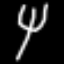
Label: fork